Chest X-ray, PA view. Patient: 32 years old, sex F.
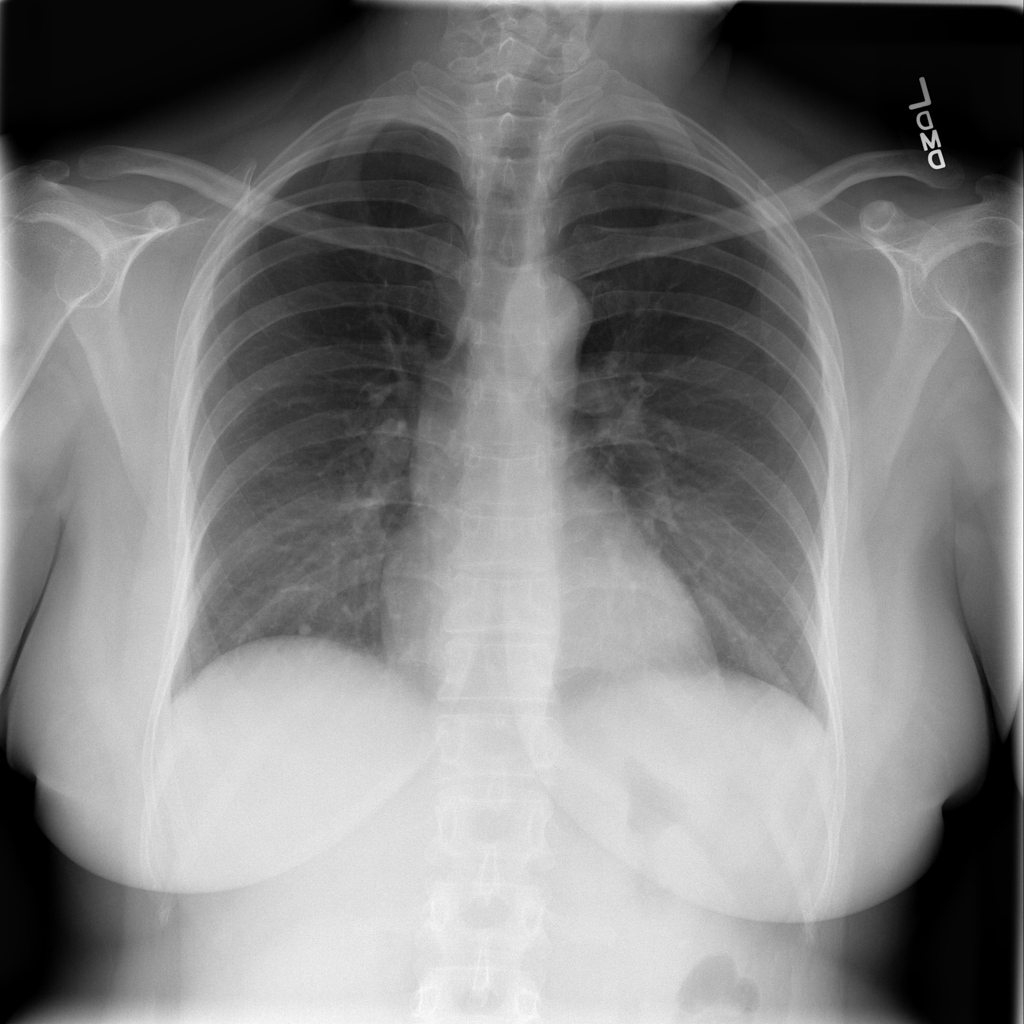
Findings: No Finding